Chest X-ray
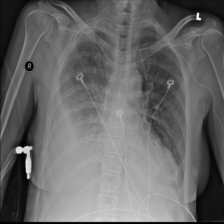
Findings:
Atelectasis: negative
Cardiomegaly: negative
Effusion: positive
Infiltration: positive
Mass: negative
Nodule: negative
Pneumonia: negative
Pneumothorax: negative
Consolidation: negative
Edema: negative
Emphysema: negative
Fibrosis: negative
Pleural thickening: negative
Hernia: negative